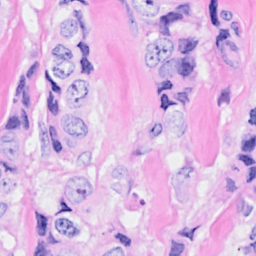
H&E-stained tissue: Breast